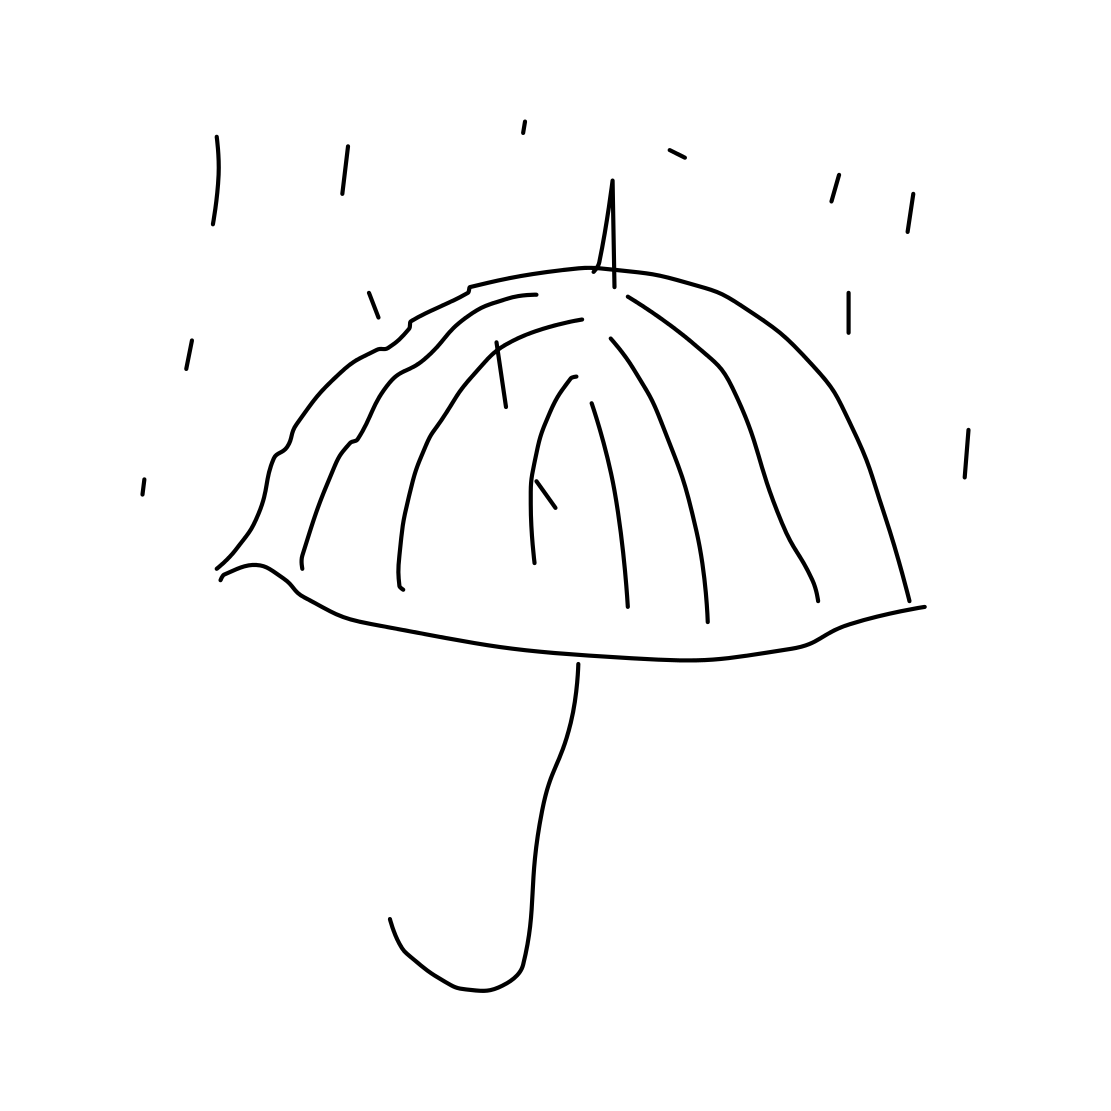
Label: umbrella